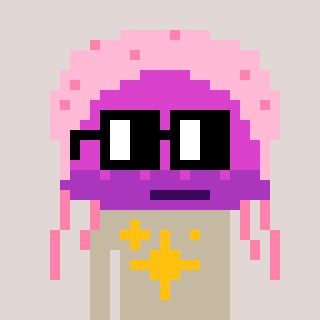
a pixel art character with square black glasses, a jellyfish-shaped head and a bege-colored body on a warm background